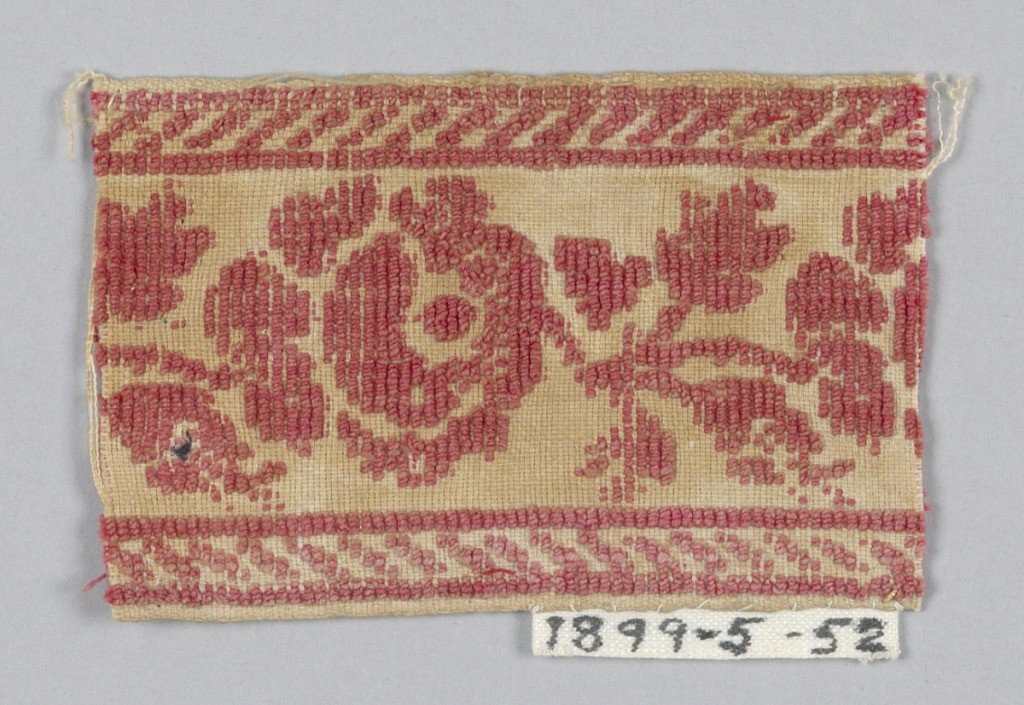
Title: Fragment
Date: ca. 1830
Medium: cotton Technique: woven
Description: Fragment has a design of red roses with buds and leaves set between upper and lower borders of diagonal lines on a tan ground.